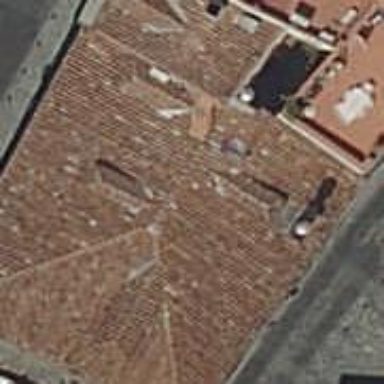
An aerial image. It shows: Building with brown roof and red exterior.